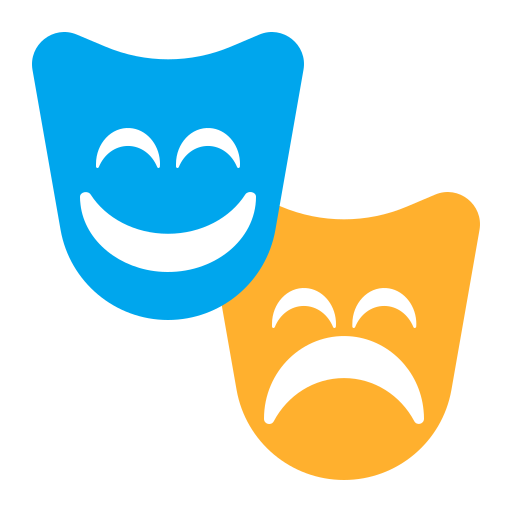
performing arts flat